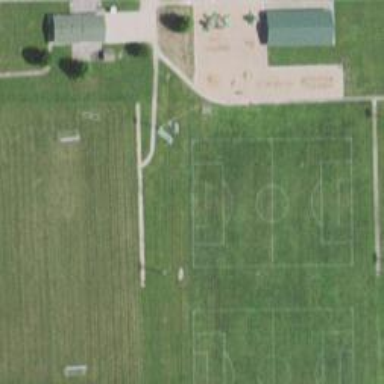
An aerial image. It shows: Soccer pitch for leisureland activities.